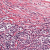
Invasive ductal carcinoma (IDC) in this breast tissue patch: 1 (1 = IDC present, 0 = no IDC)